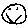
Label: smiley face